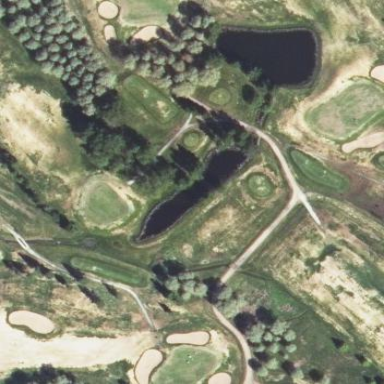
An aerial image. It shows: Scenic view of water hazard on golf course. The natural water feature adds beauty to the landscape.